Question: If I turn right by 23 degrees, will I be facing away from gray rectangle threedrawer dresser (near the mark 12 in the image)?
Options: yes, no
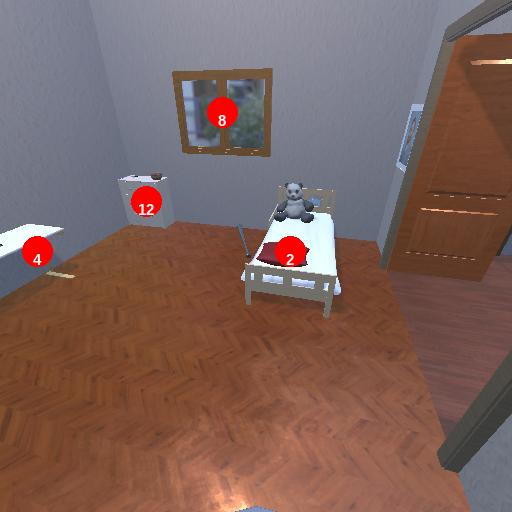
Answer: yes